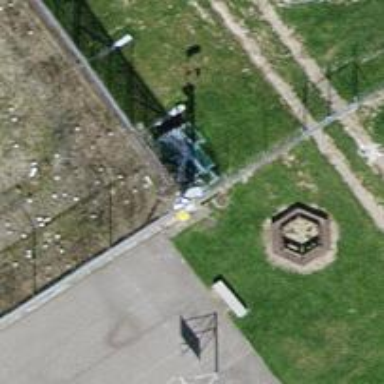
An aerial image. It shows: Fence.